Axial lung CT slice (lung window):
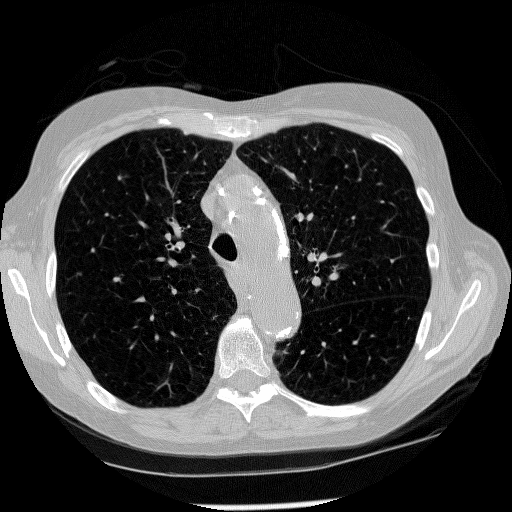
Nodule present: no